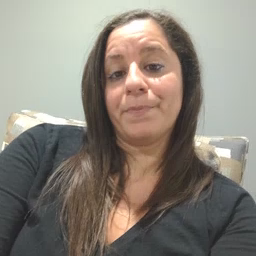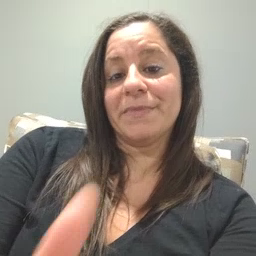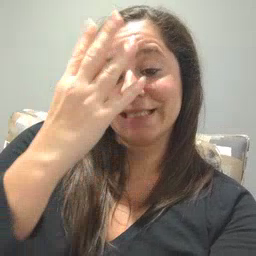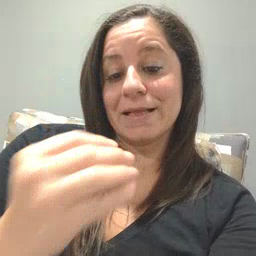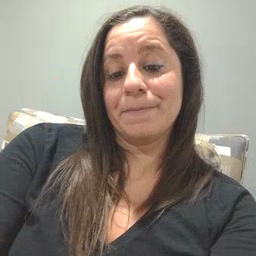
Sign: sleep